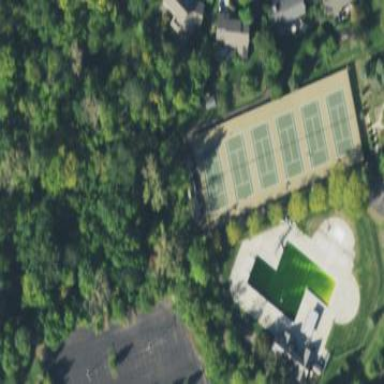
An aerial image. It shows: Tennis court in leisure pitch.